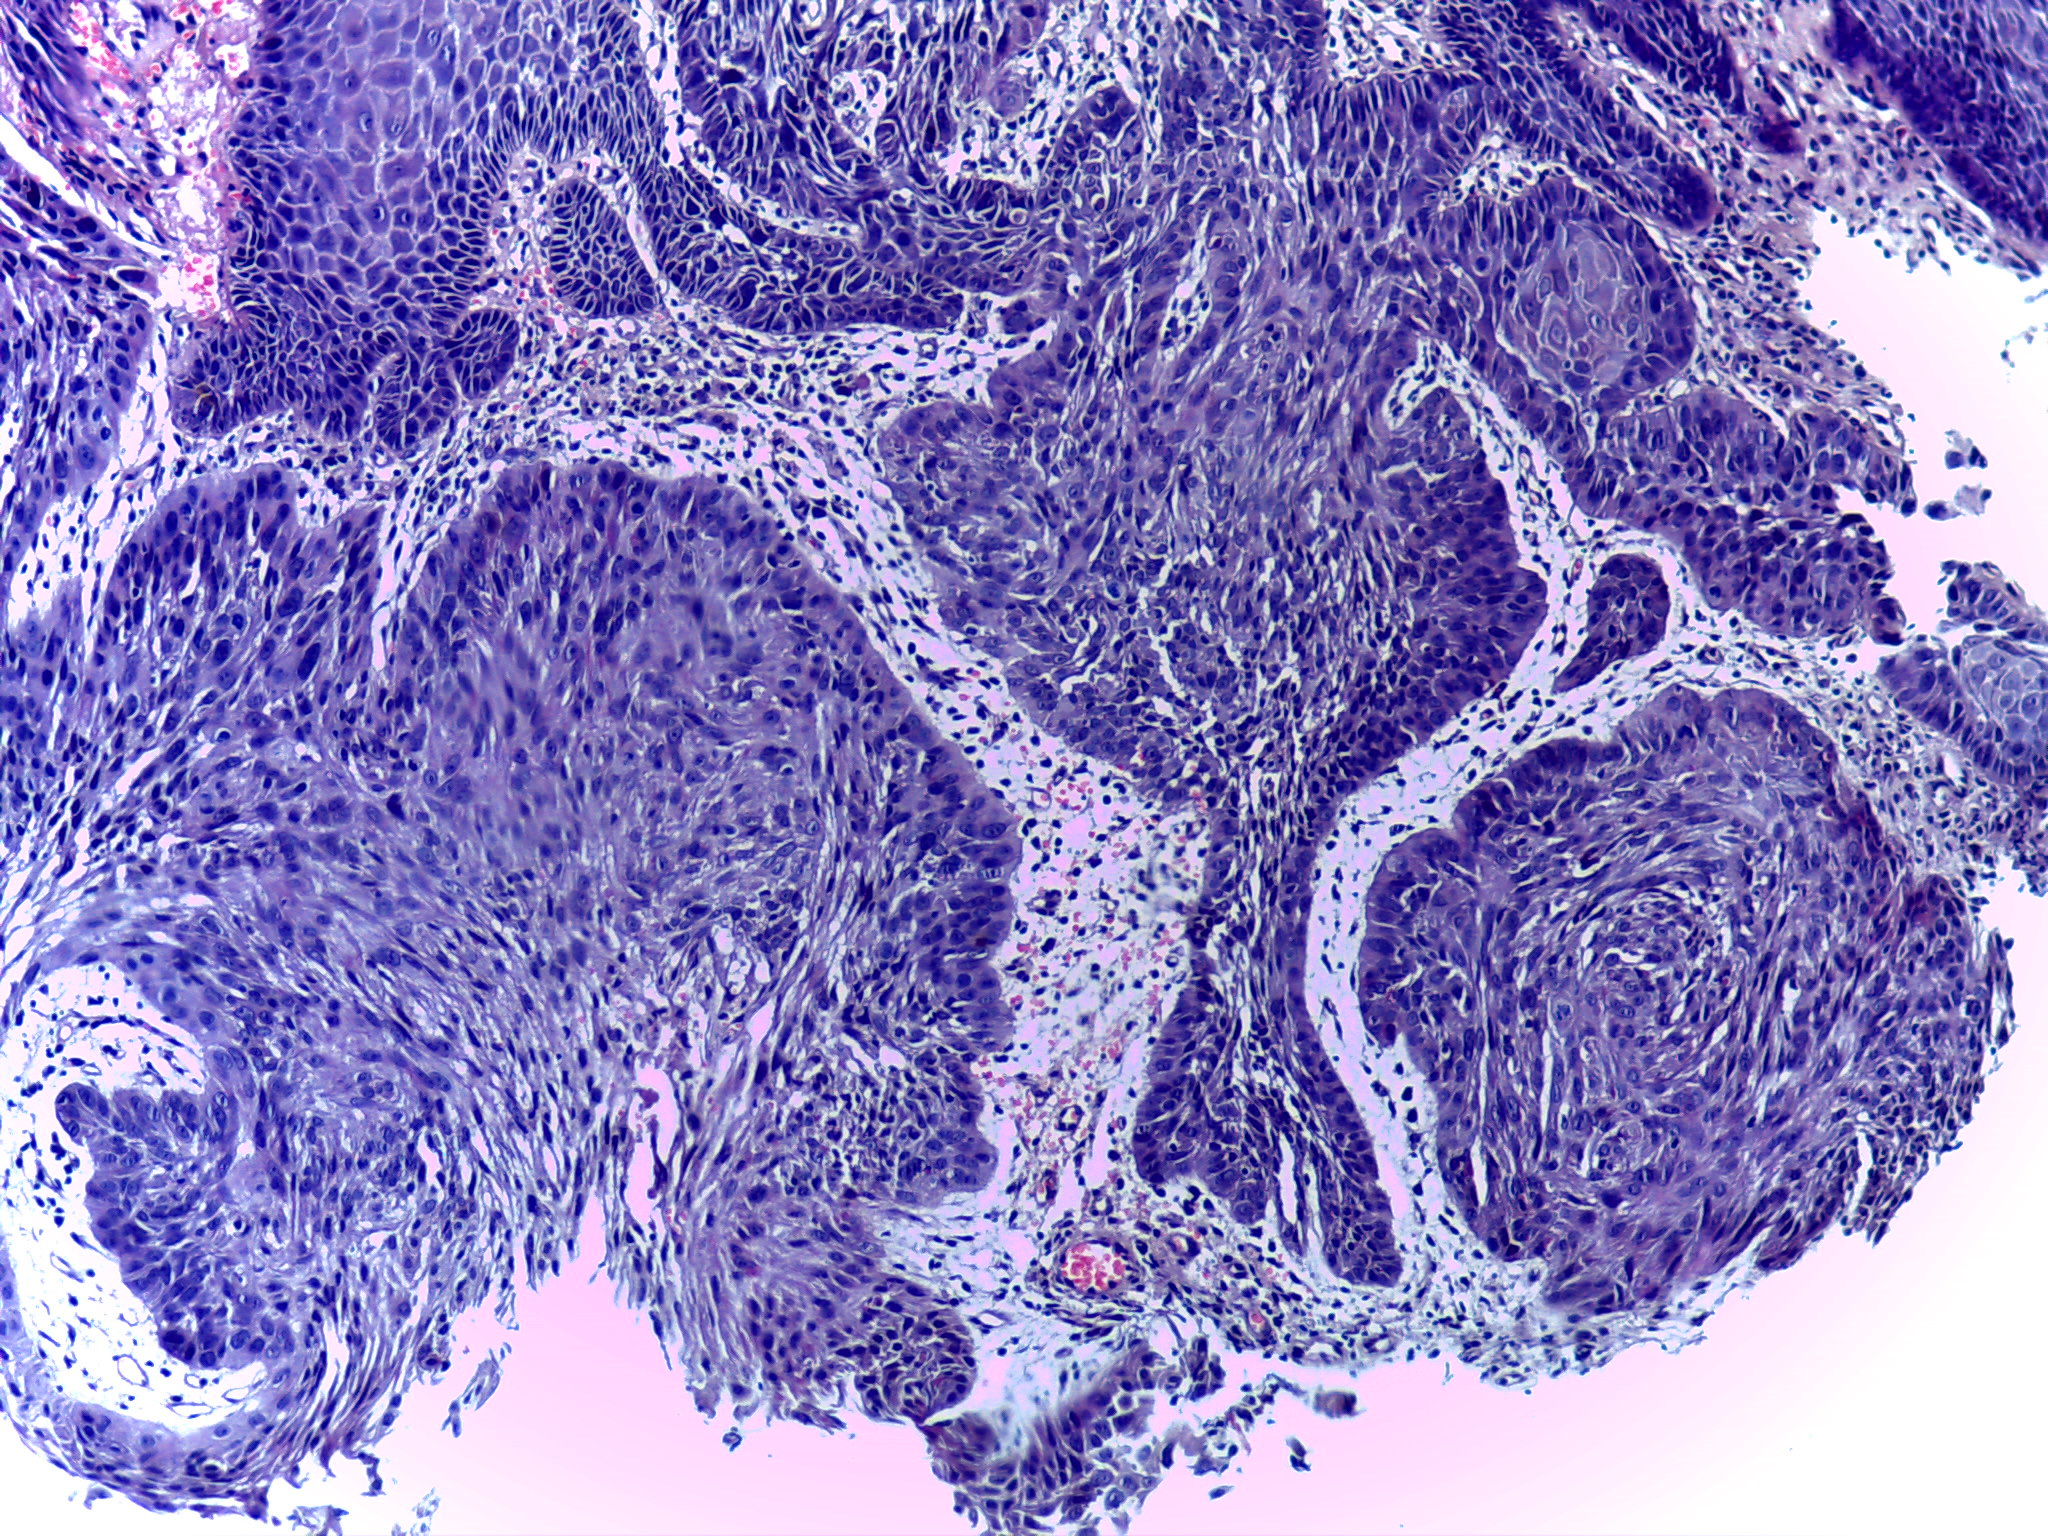
Diagnosis: OSCC